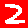
Digit: 2